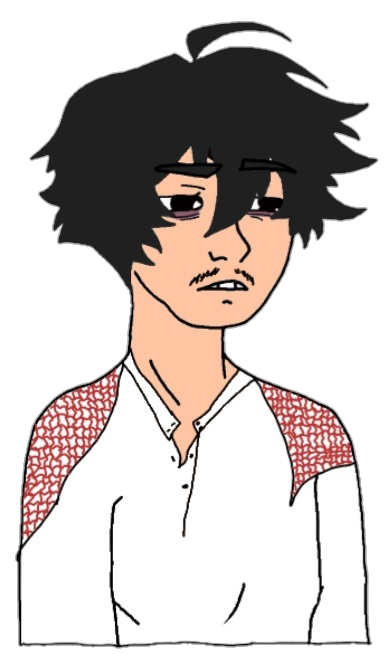
Label: 5_Twinkjak